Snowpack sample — Loveland Pass, Silver Plume, Colorado, USA (2/11/26, 12:00 PM MST)
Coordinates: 39.663, -105.886
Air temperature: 35 °F
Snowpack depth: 82 cm
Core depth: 10 cm
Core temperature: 15.8 °F
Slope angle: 13°, slope face: 12°
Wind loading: high
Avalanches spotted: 1
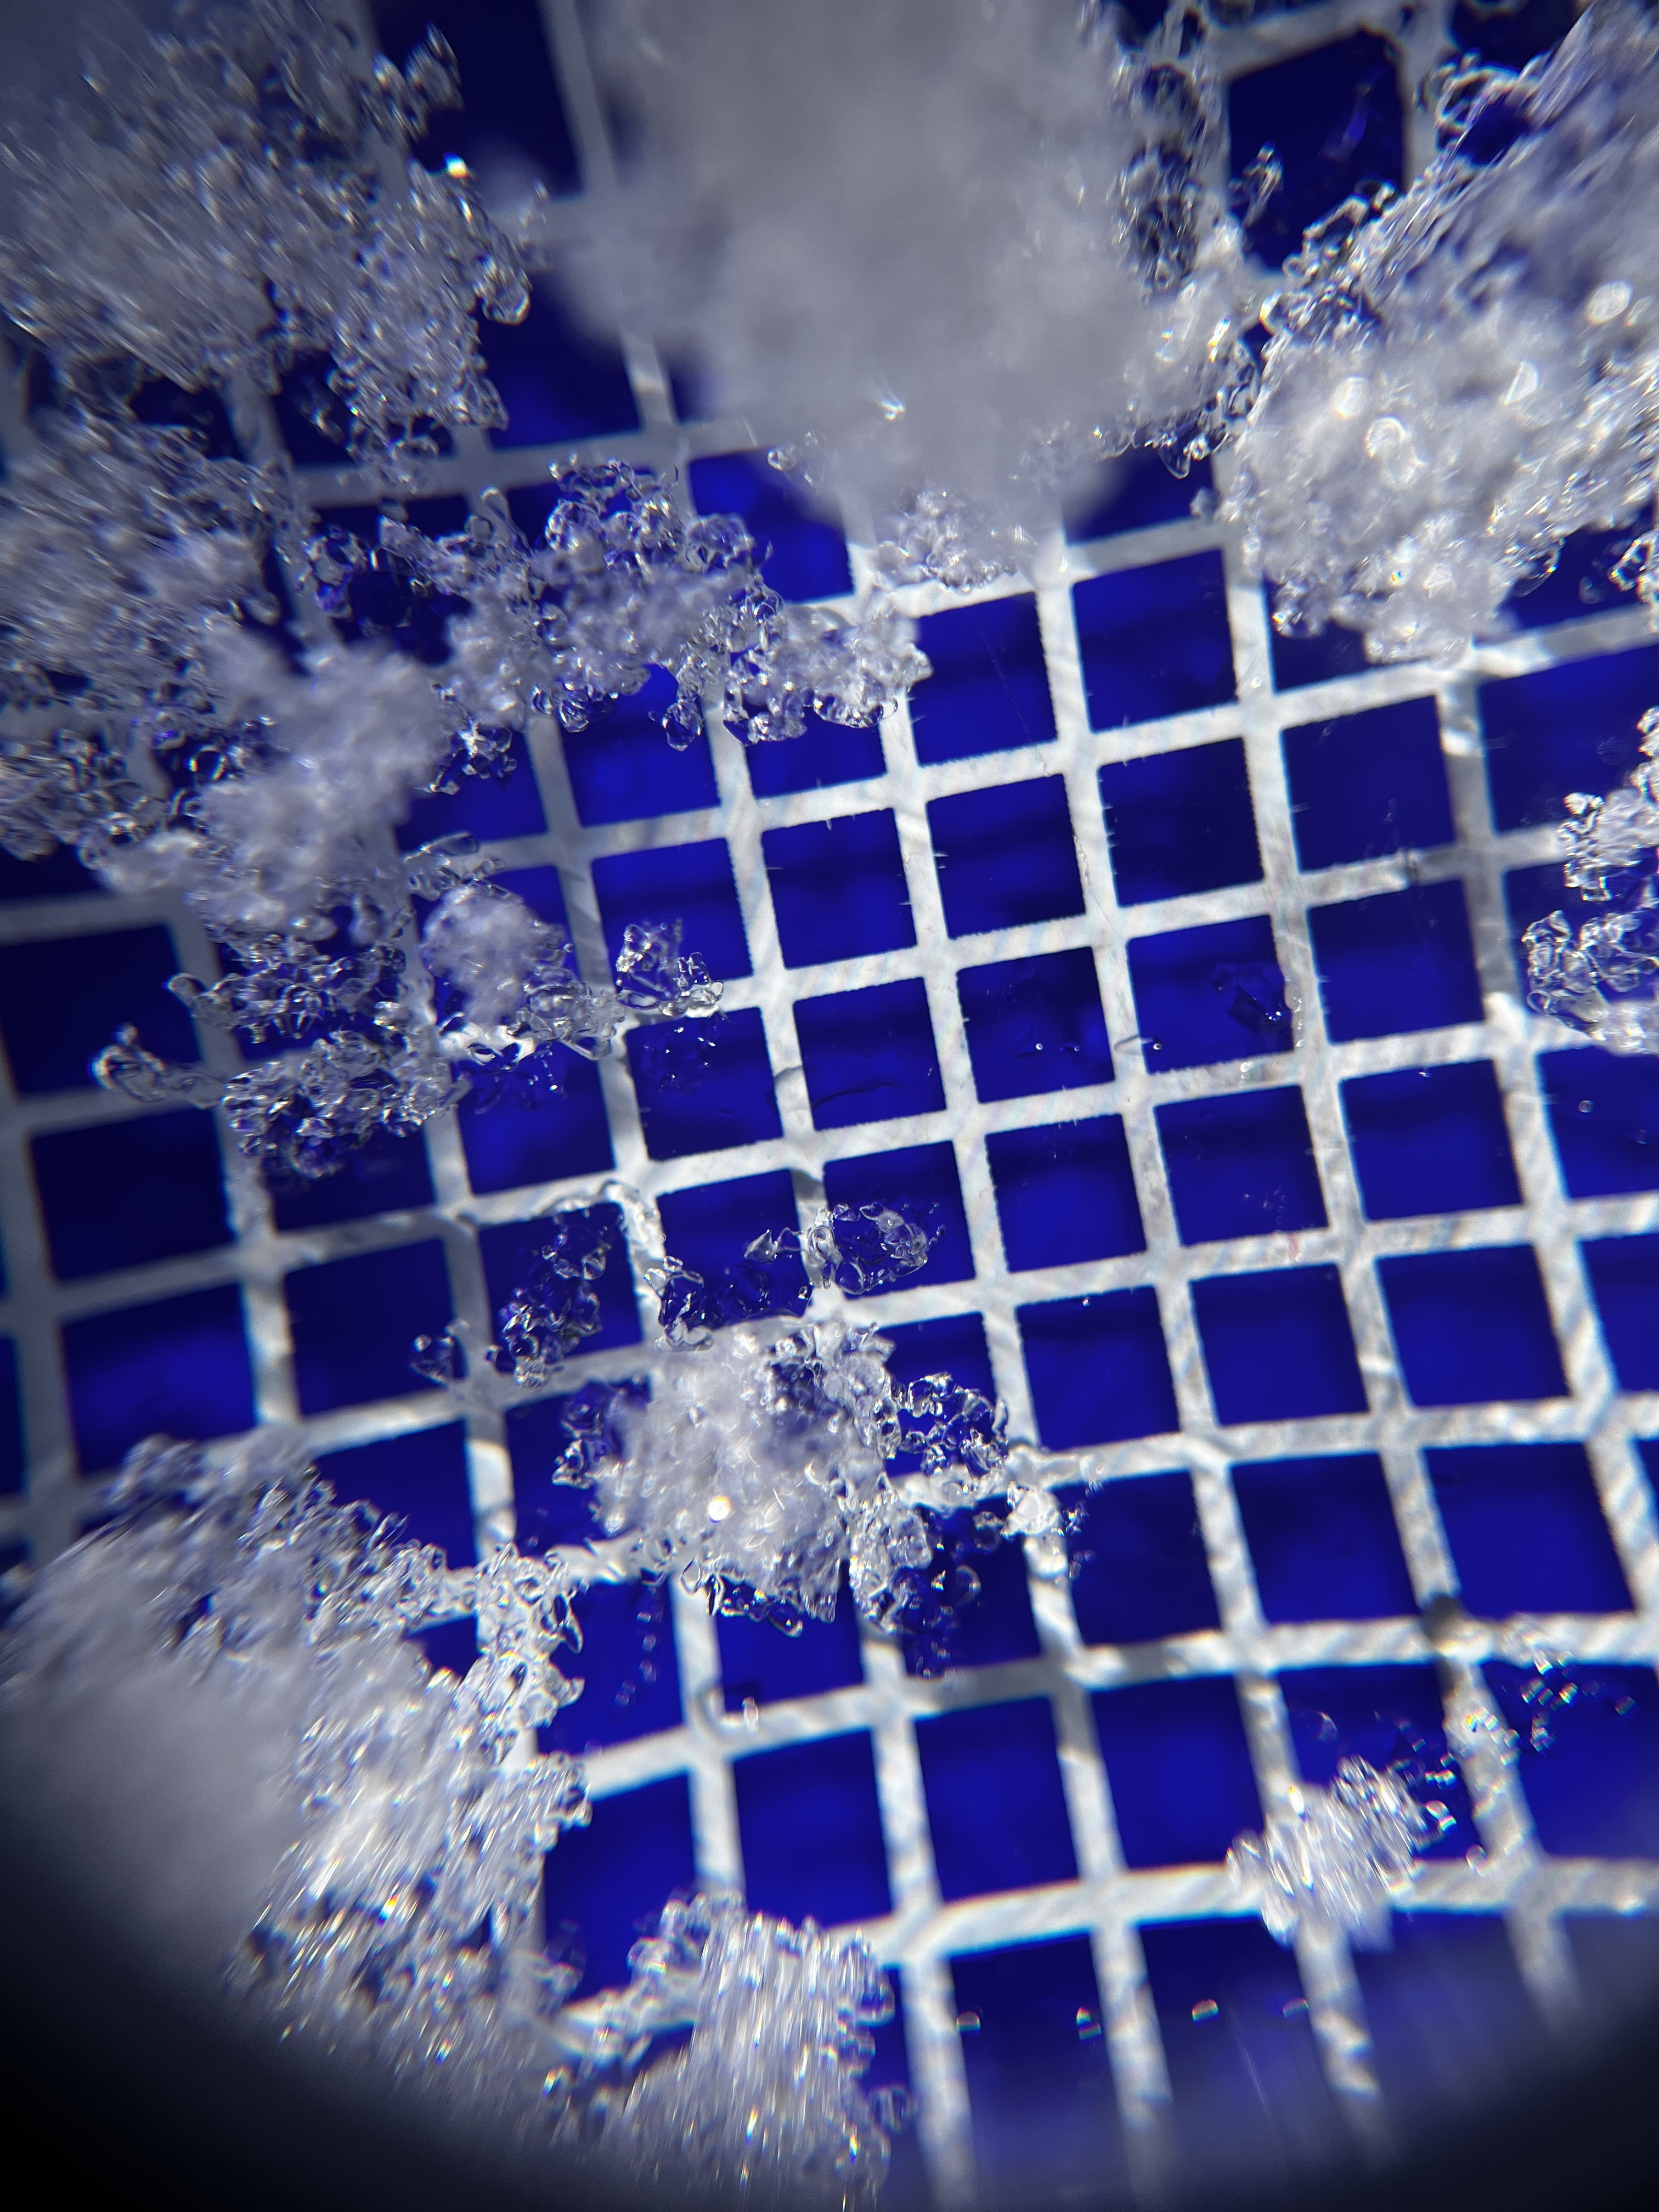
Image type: magnified_profile
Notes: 1 small avalanche spotted on the north side of the bowl, lots of wind loading